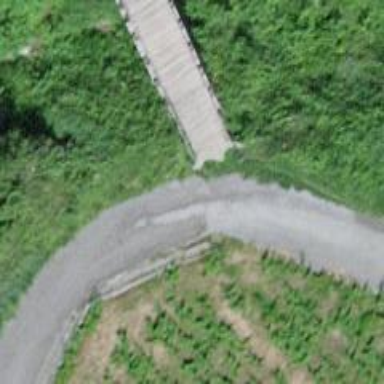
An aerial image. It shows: Path covered in grass.